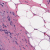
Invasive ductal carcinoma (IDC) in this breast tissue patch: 1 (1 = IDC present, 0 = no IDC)